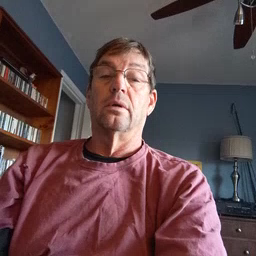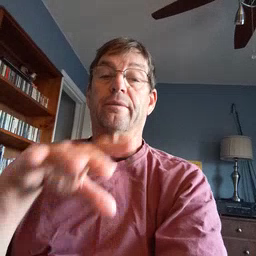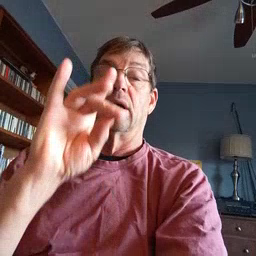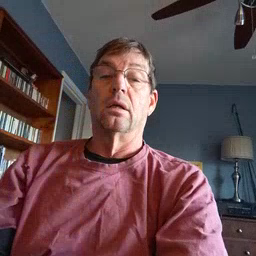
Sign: find